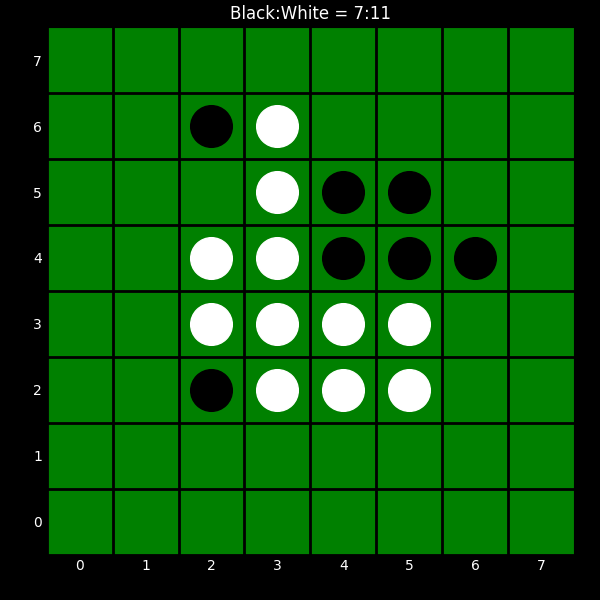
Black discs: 7
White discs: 11